Question: I have a map marker like this:

Now because the arrow located on its side when I zoom the map it seems like the location changes.
Is there a way to fix that?
Thanks.
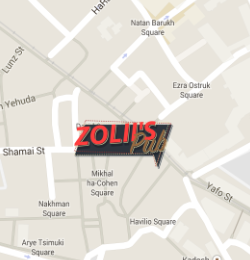
Answer: Using 'MarkerOptions' you would use the <URL> method to adjust where the marker is positioned